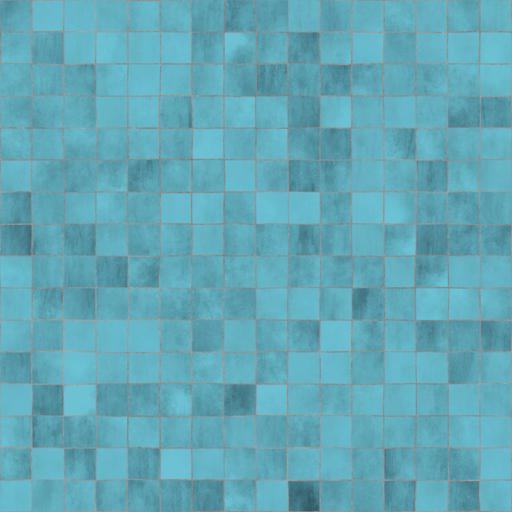
Tags: blue cyan light pool tiled tiles